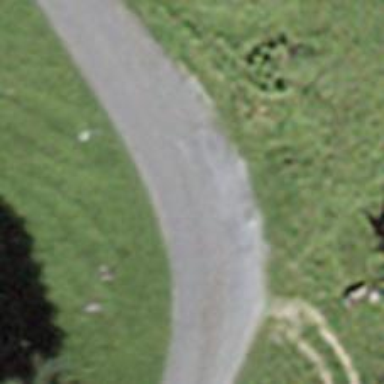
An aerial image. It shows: Passing place on the road.